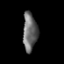
Tissue: prostate
Cell type: T cells
Senescence score: 0.8109
Nuclear area (px): 540
Mean DAPI intensity: 106.32